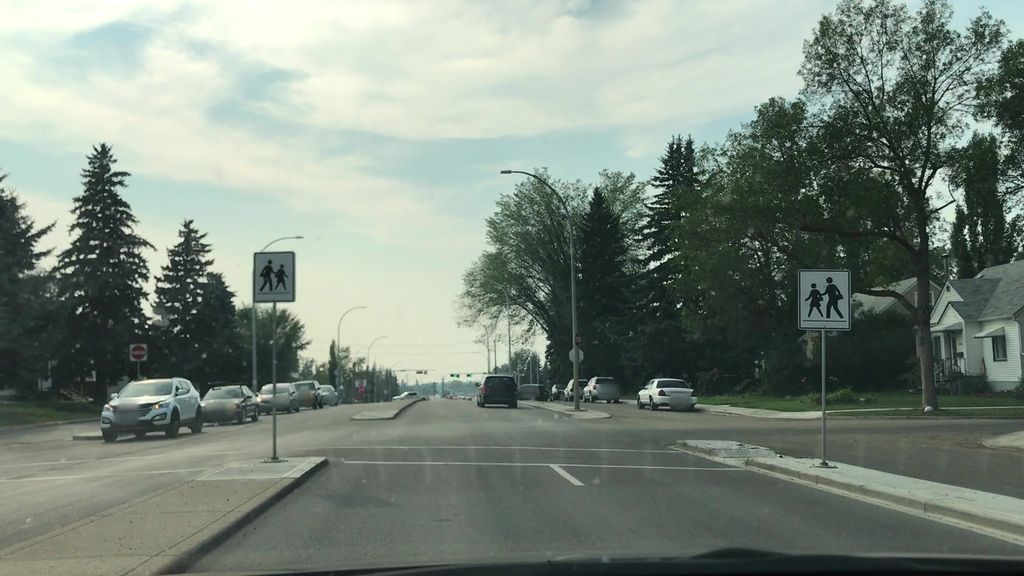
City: edmonton